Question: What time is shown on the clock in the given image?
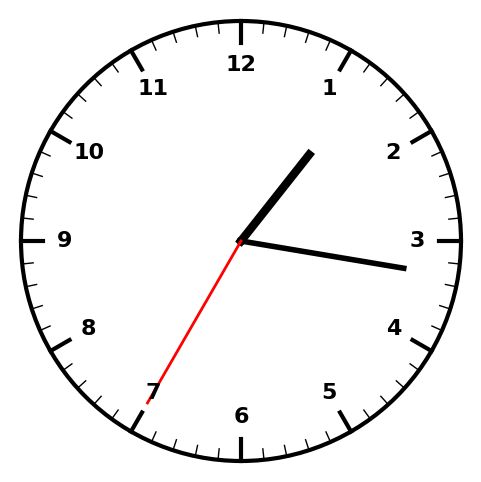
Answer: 01:16:35